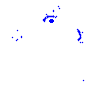
Particle: electron